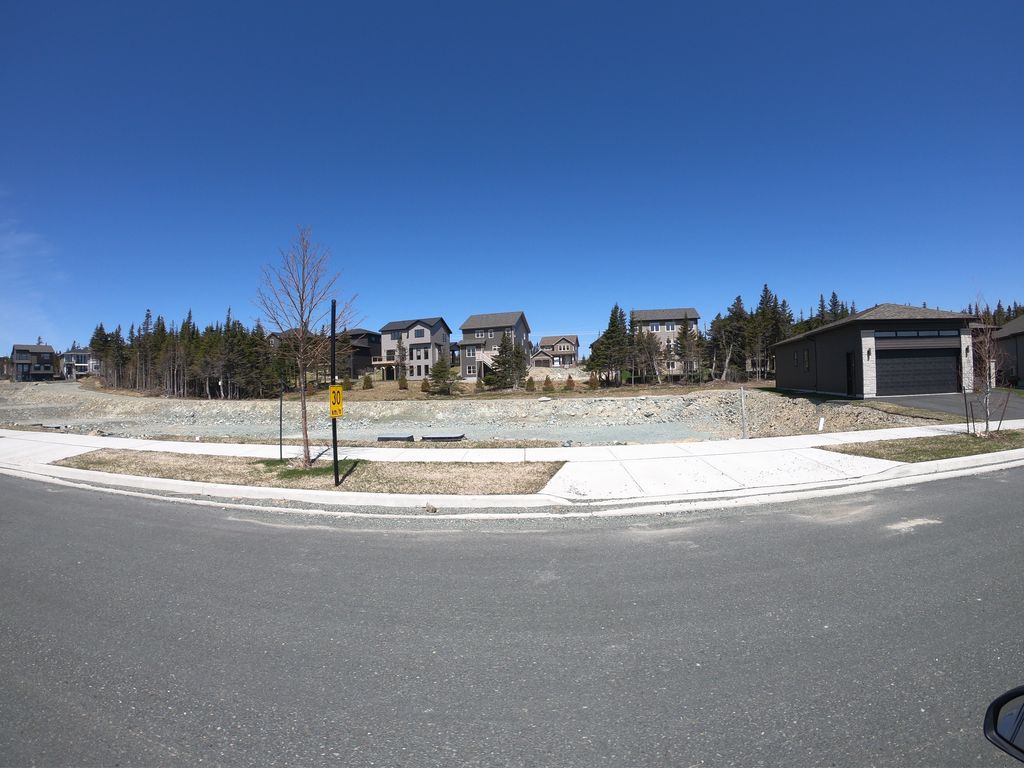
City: st_johns